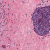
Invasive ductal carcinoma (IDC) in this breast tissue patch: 0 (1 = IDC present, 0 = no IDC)